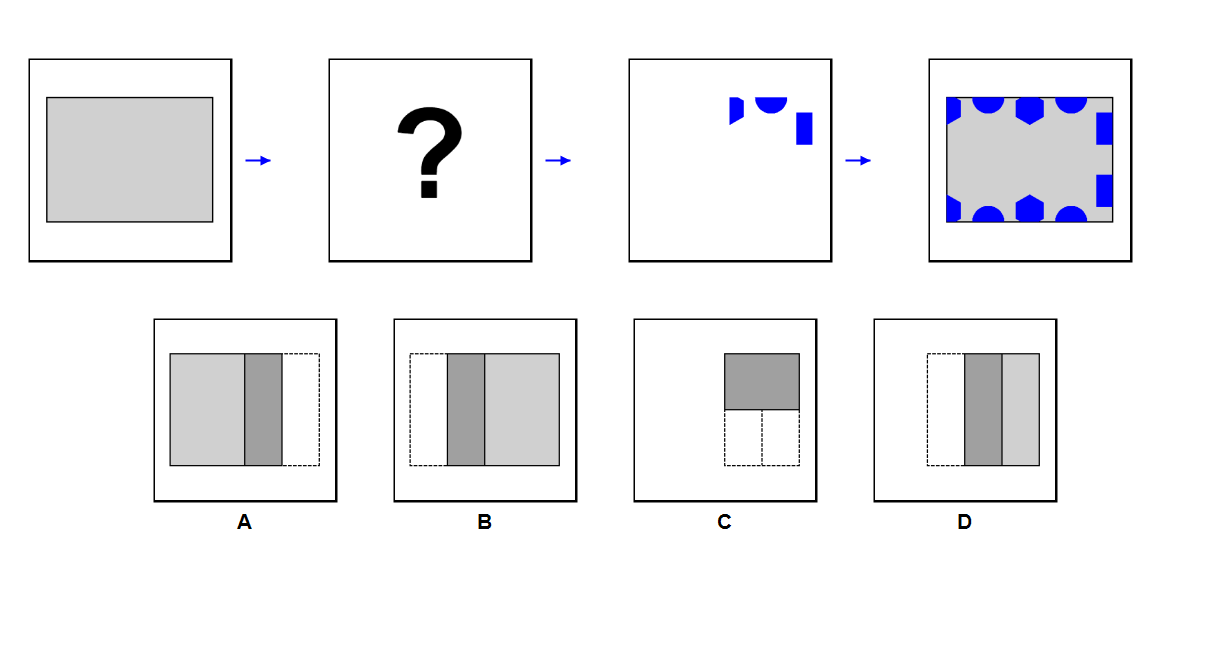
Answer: A